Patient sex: F
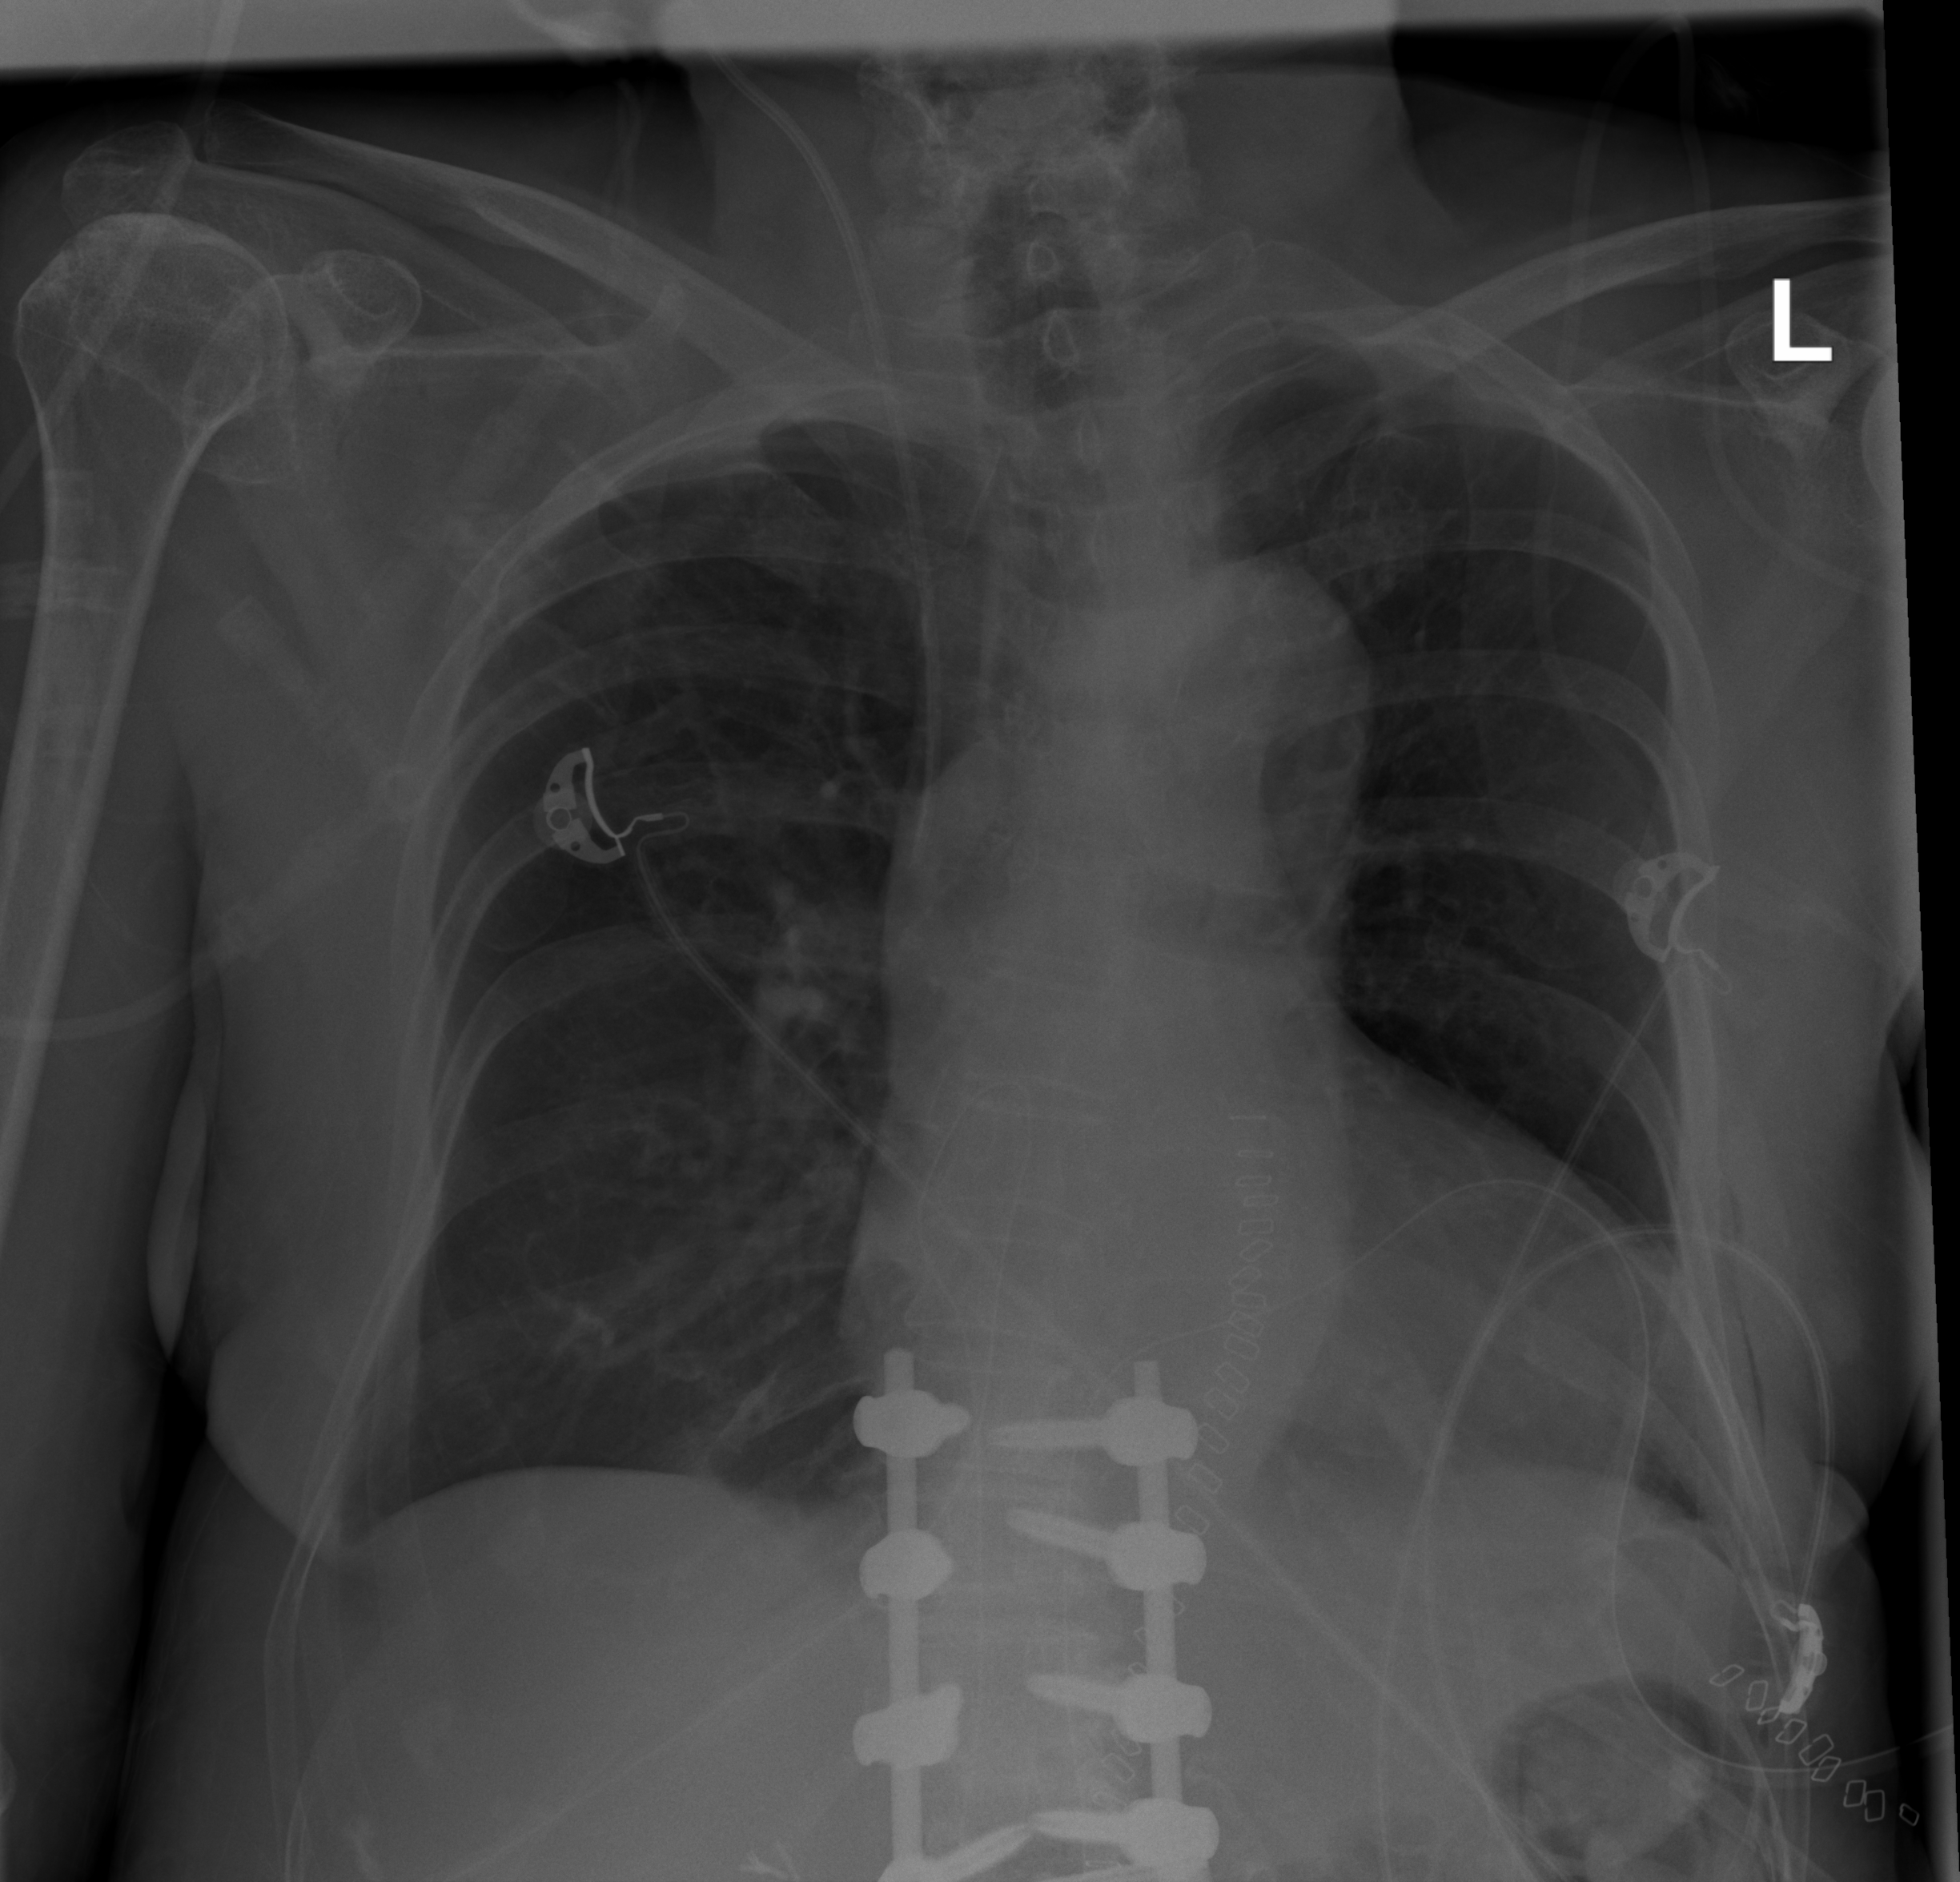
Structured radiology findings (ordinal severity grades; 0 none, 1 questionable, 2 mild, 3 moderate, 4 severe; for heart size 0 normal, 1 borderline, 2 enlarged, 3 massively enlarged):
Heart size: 1
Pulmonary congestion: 0
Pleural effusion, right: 0
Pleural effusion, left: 0
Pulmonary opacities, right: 0
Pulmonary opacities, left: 0
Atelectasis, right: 2
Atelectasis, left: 2